В этой задаче мы рассмотрим свойства движения по $\itциклоиде$. Циклоида представляет собой кривую, вдоль которой движется фиксированная точка колеса при его качении без проскальзывания (дуга $OAB$ на рис. $\it1$).
Часть A. Колебания на циклоиде. Пусть показанное на рисунке $\it1$ колесо имеет радиус $R$ и вращается с угловой скоростью $\omega$.
Найдите координаты $x(t)$, $y(t)$ точки $P$.
Найдите длину $s(t)$ дуги циклоиды от точки $O$ до $P$ и полную длину кривой $OAB$.
Выразите $y$ как функцию $s$.
Выразите $\cfrac{\mathrm dy}{\mathrm dx}$ вдоль циклоиды через $y$. Как показано на рисунке $\it2$, вдоль перевёрнутой циклоиды $OAB$ может двигаться небольшое тело массой $m$. Считайте, что движение происходит без трения. Ускорение свободного падения равно $g$.
Найдите скорость $v$ тела в точке с координатой $y$, если в вершине циклоиды $A$ тело имеет скорость $v_0$.
Подставив в полученное выражение зависимость $y$ от $s$, найдите тангенциальную компоненту ускорения тела $a=\cfrac{\mathrm d^2s}{\mathrm dt^2}$.
Часть B. Брахистохрона. В этой части задачи мы выясним, по какой траектории должно двигаться тело, чтобы переместиться из одной точки в другую под действием силы тяжести за наименьшее время (такая траектория называется $\itбрахистохроной$). К примеру, в отсутствие гравитации брахистохроной будет прямая линия. Рассмотрим сначала ситуацию, показанную на рисунке $\it3$. Пусть в области $y > 0$ тело движется со скоростью $v_1$, а в области $y < 0$ — со скоростью $v_2$. Тело перемещается из точки $P_1$ в точку $P_2$ за кратчайшее время, пересекая плоскость $y=0$ в точке $P$. Рис. 3
Считая, что $s$ изменяется со временем гармонически, получите выражение для периода колебаний $T$ тела вокруг вершины циклоиды $A$. Особенность движения по циклоиде заключается в том, что его период не зависит от амплитуды, и колебания всегда остаются в точности гармоническими.
Найдите связь между скоростями тела $v_1$ и $v_2$ и углами падения $\alpha_1$ и $\alpha_2$. Таким образом, мы получили связь между скоростью тела и углом к вертикали, под которым оно движется по брахистохроне. Пусть тело начинает двигаться по брахистохроне из состояния покоя из точки $O$ и приходит в точку $y=y_0\ (y_0 < 0)$. Скорость тела в точке $y=y_0$ направлена горизонтально.
Получите выражение для $\cfrac{\mathrm dy}{\mathrm dx}$ через $y$ для траектории тела. Отсюда ясно, что брахистохрона в однородном поле представляет собой циклоиду. Теперь рассмотрим движение тела под действием силы тяжести в тоннеле, соединяющем точки $A$ и $B$, расположенные на одной горизонтали (см. рис. $\it4$). Снова будем считать, что на тело не действует сила трения. Ускорение свободного падения $g=9.8\ \cfracм{с^2}$. Выясним, при какой форме тоннеля это движение происходит за кратчайшее время. Рассмотрим сначала простейший случай прямоугольного туннеля, показанного на рисунке $\it4$. Тело начинает движение из состояния покоя из точки $A$. В точках $C$ и $D$ направление скорости меняется без изменения её модуля.
Выразите время $T$, необходимое для достижения телом точки $B$, через $h$ и $L$.
Найдите, при каком $h$ это время будет минимальным $T_\mathrm m$. Найдите $h$ и $T_\mathrm m$ численно при $L=500\ км$. Пусть теперь тоннель имеет форму циклоиды, как показано на рисунке $\it5$.
Найдите время $T_\min$, за которое тело перемещается из точки $A$ в точку $B$. Выразите ответ через $L$. Найдите $T_\min$ численно при $L=500\ км$. Пусть теперь из точки $A$ и из ближайшей к ней точки, находящейся на половине максимальной глубины тоннеля, отпускают из состояния покоя два одинаковых тела ($\bf1$ и $\bf2$ соответственно).
В какой точке тела $\bf1$ и $\bf2$ столкнутся? Если столкновение было абсолютно упругим, на какую максимальную высоту поднимется в дальнейшем тело $\bf2$?
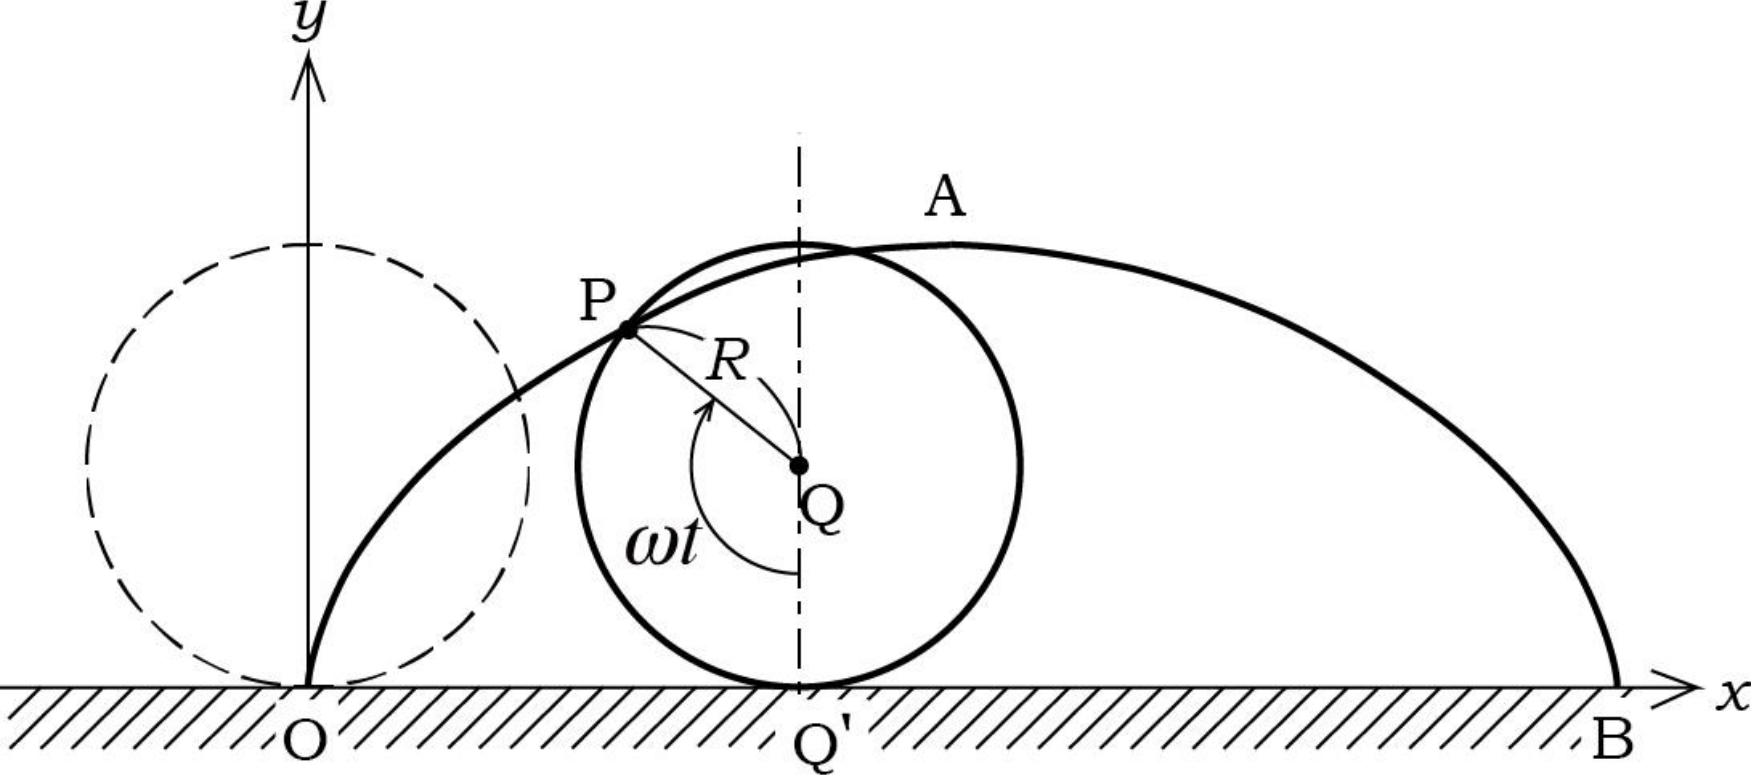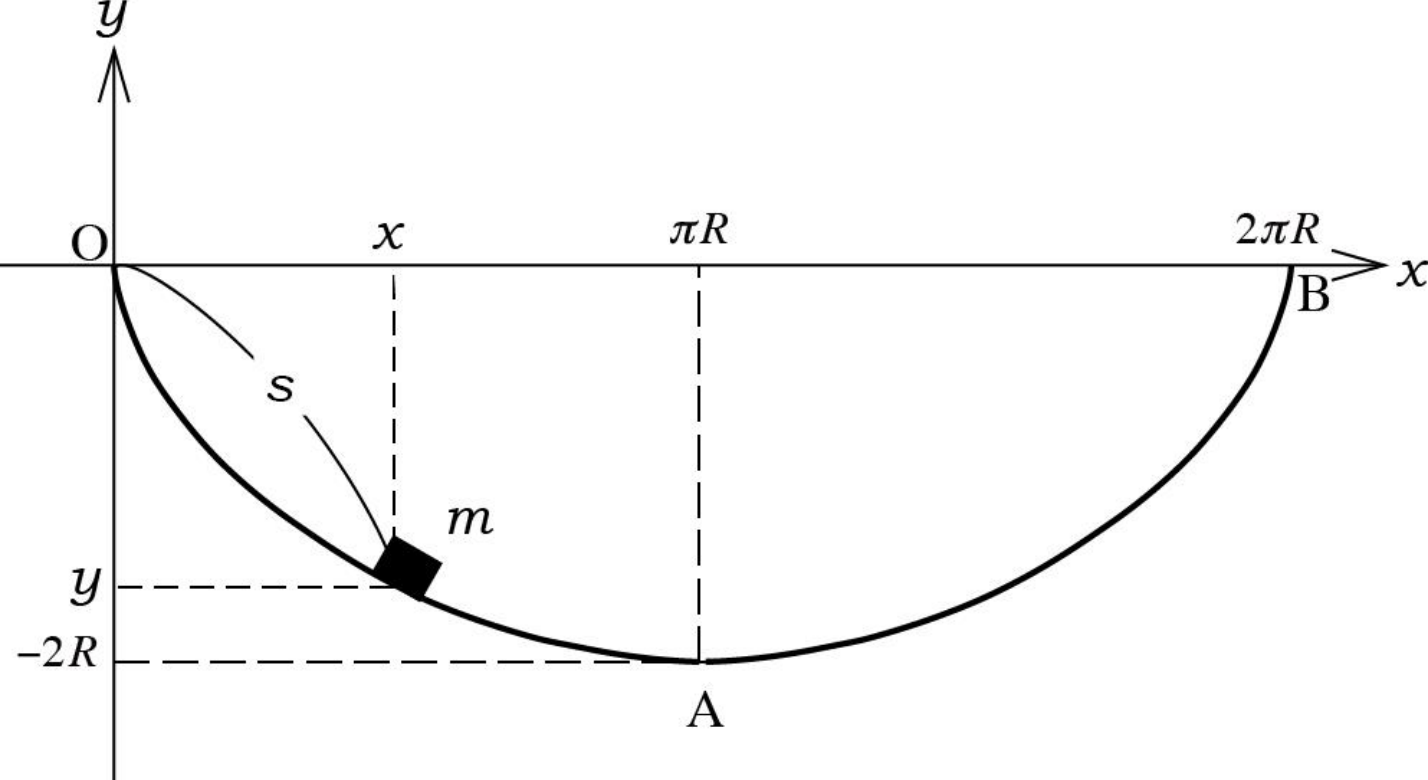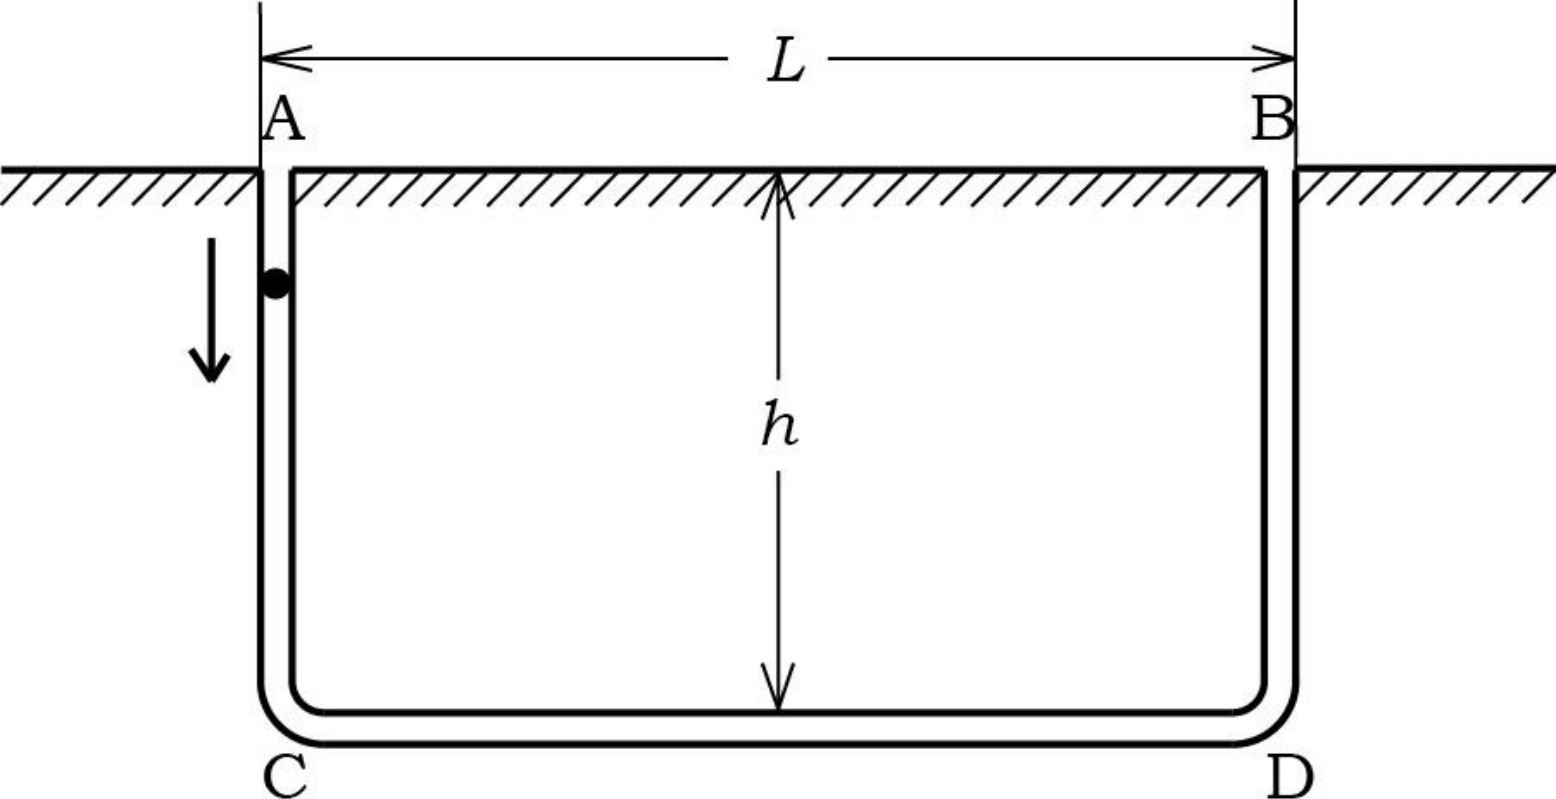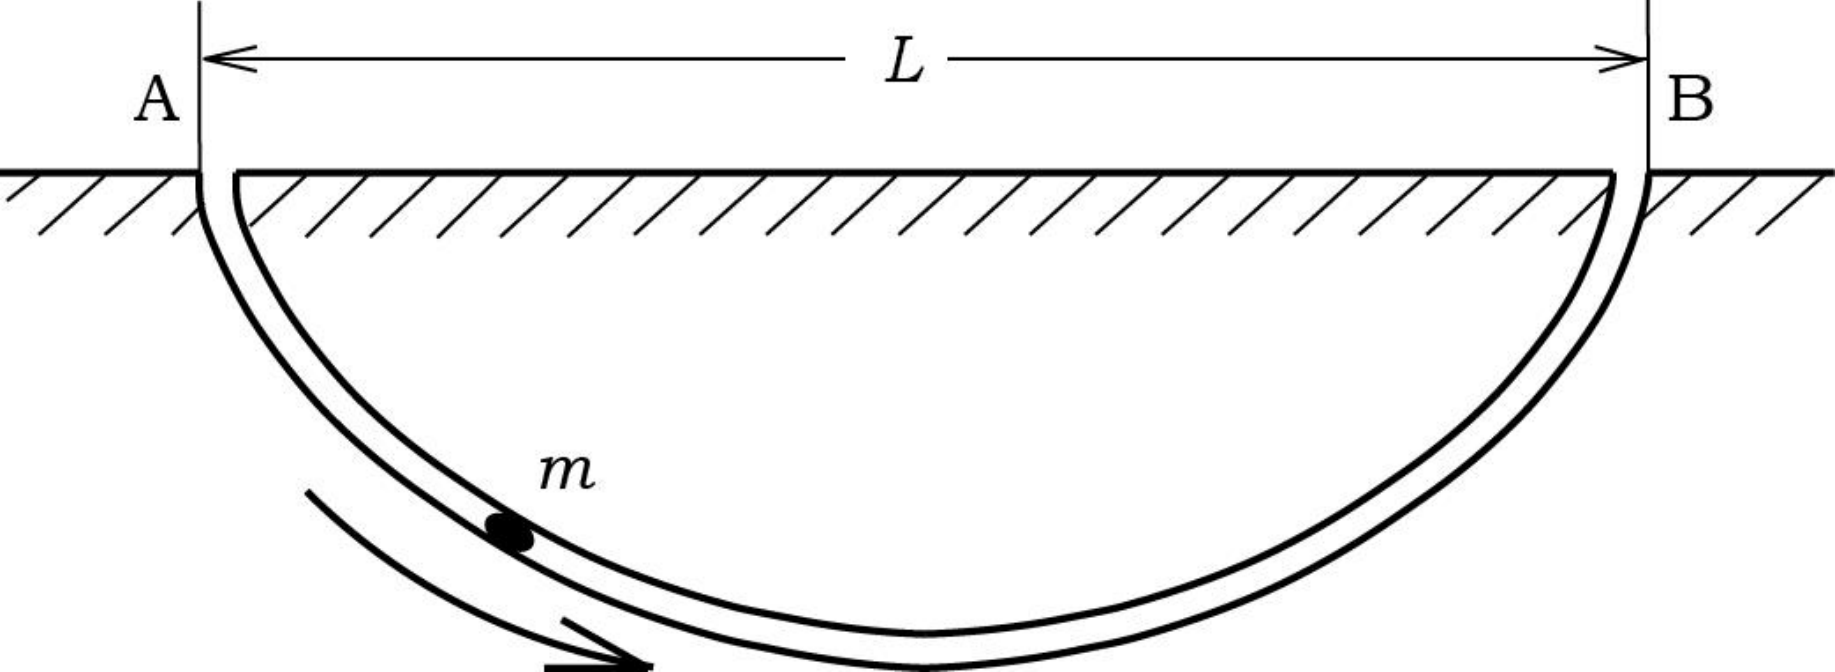
Найдите координаты $x(t)$, $y(t)$ точки $P$.
Ответ: \[\begin{array}{l}x(t)=R\omega t-R\sin\omega t\\y(t)=R-R\cos\omega t\end{array}\]

Найдите длину $s(t)$ дуги циклоиды от точки $O$ до $P$ и полную длину кривой $OAB$.
Ответ: \[s(t)=4R\left(1-\cos\frac{\omega t}2\right),\quad OAB=8R\]

Выразите $y$ как функцию $s$.
Ответ: \[y=s\left(1-\frac s{8R}\right)\]

Выразите $\cfrac{\mathrm dy}{\mathrm dx}$ вдоль циклоиды через $y$.
Ответ: \[\frac{\mathrm dy}{\mathrm dx}=\operatorname{sign}(x-\pi R)\cdot\sqrt{\frac{2R}y-1}\]

Найдите скорость $v$ тела в точке с координатой $y$, если в вершине циклоиды $A$ тело имеет скорость $v_0$.
Ответ: \[v=\sqrt{v_0^2-2g(y+2R)}\]

Подставив в полученное выражение зависимость $y$ от $s$, найдите тангенциальную компоненту ускорения тела $a=\cfrac{\mathrm d^2s}{\mathrm dt^2}$.
Ответ: \[a=-\frac g{4R}(s-4R)\]

Считая, что $s$ изменяется со временем гармонически, получите выражение для периода колебаний $T$ тела вокруг вершины циклоиды $A$.
Ответ: \[T=4\pi\sqrt\frac Rg\]

Найдите связь между скоростями тела $v_1$ и $v_2$ и углами падения $\alpha_1$ и $\alpha_2$.
Ответ: \[\frac{\sin\alpha_1}{v_1}=\frac{\sin\alpha_2}{v_2}\]

Получите выражение для $\cfrac{\mathrm dy}{\mathrm dx}$ через $y$ для траектории тела.
Ответ: \[\frac{\mathrm dy}{\mathrm dx}=-\sqrt{\frac{y_0}y-1}\]

Выразите время $T$, необходимое для достижения телом точки $B$, через $h$ и $L$.
Ответ: \[T=2\sqrt\frac{2h}g+\frac L{\sqrt{2gh}}\]

Найдите, при каком $h$ это время будет минимальным $T_\mathrm m$. Найдите $h$ и $T_\mathrm m$ численно при $L=500\ км$.
Ответ: \[h=\frac L4=125\ км,\quad T_\mathrm m=2\sqrt\frac{2L}g=639\ с\]

Найдите время $T_\min$, за которое тело перемещается из точки $A$ в точку $B$. Выразите ответ через $L$. Найдите $T_\min$ численно при $L=500\ км$.
Ответ: \[T_\min=\sqrt\frac{2\pi L}g=566\ с\]

В какой точке тела $\bf1$ и $\bf2$ столкнутся? Если столкновение было абсолютно упругим, на какую максимальную высоту поднимется в дальнейшем тело $\bf2$?
Ответ: Тела столкнутся в вершине циклоиды, тело $\bf2$ поднимется до высоты $y=0$.
Темы:
T, Механика, Кинематика, Колебания, Японские, Циклоида, Брахистохрона